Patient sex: M
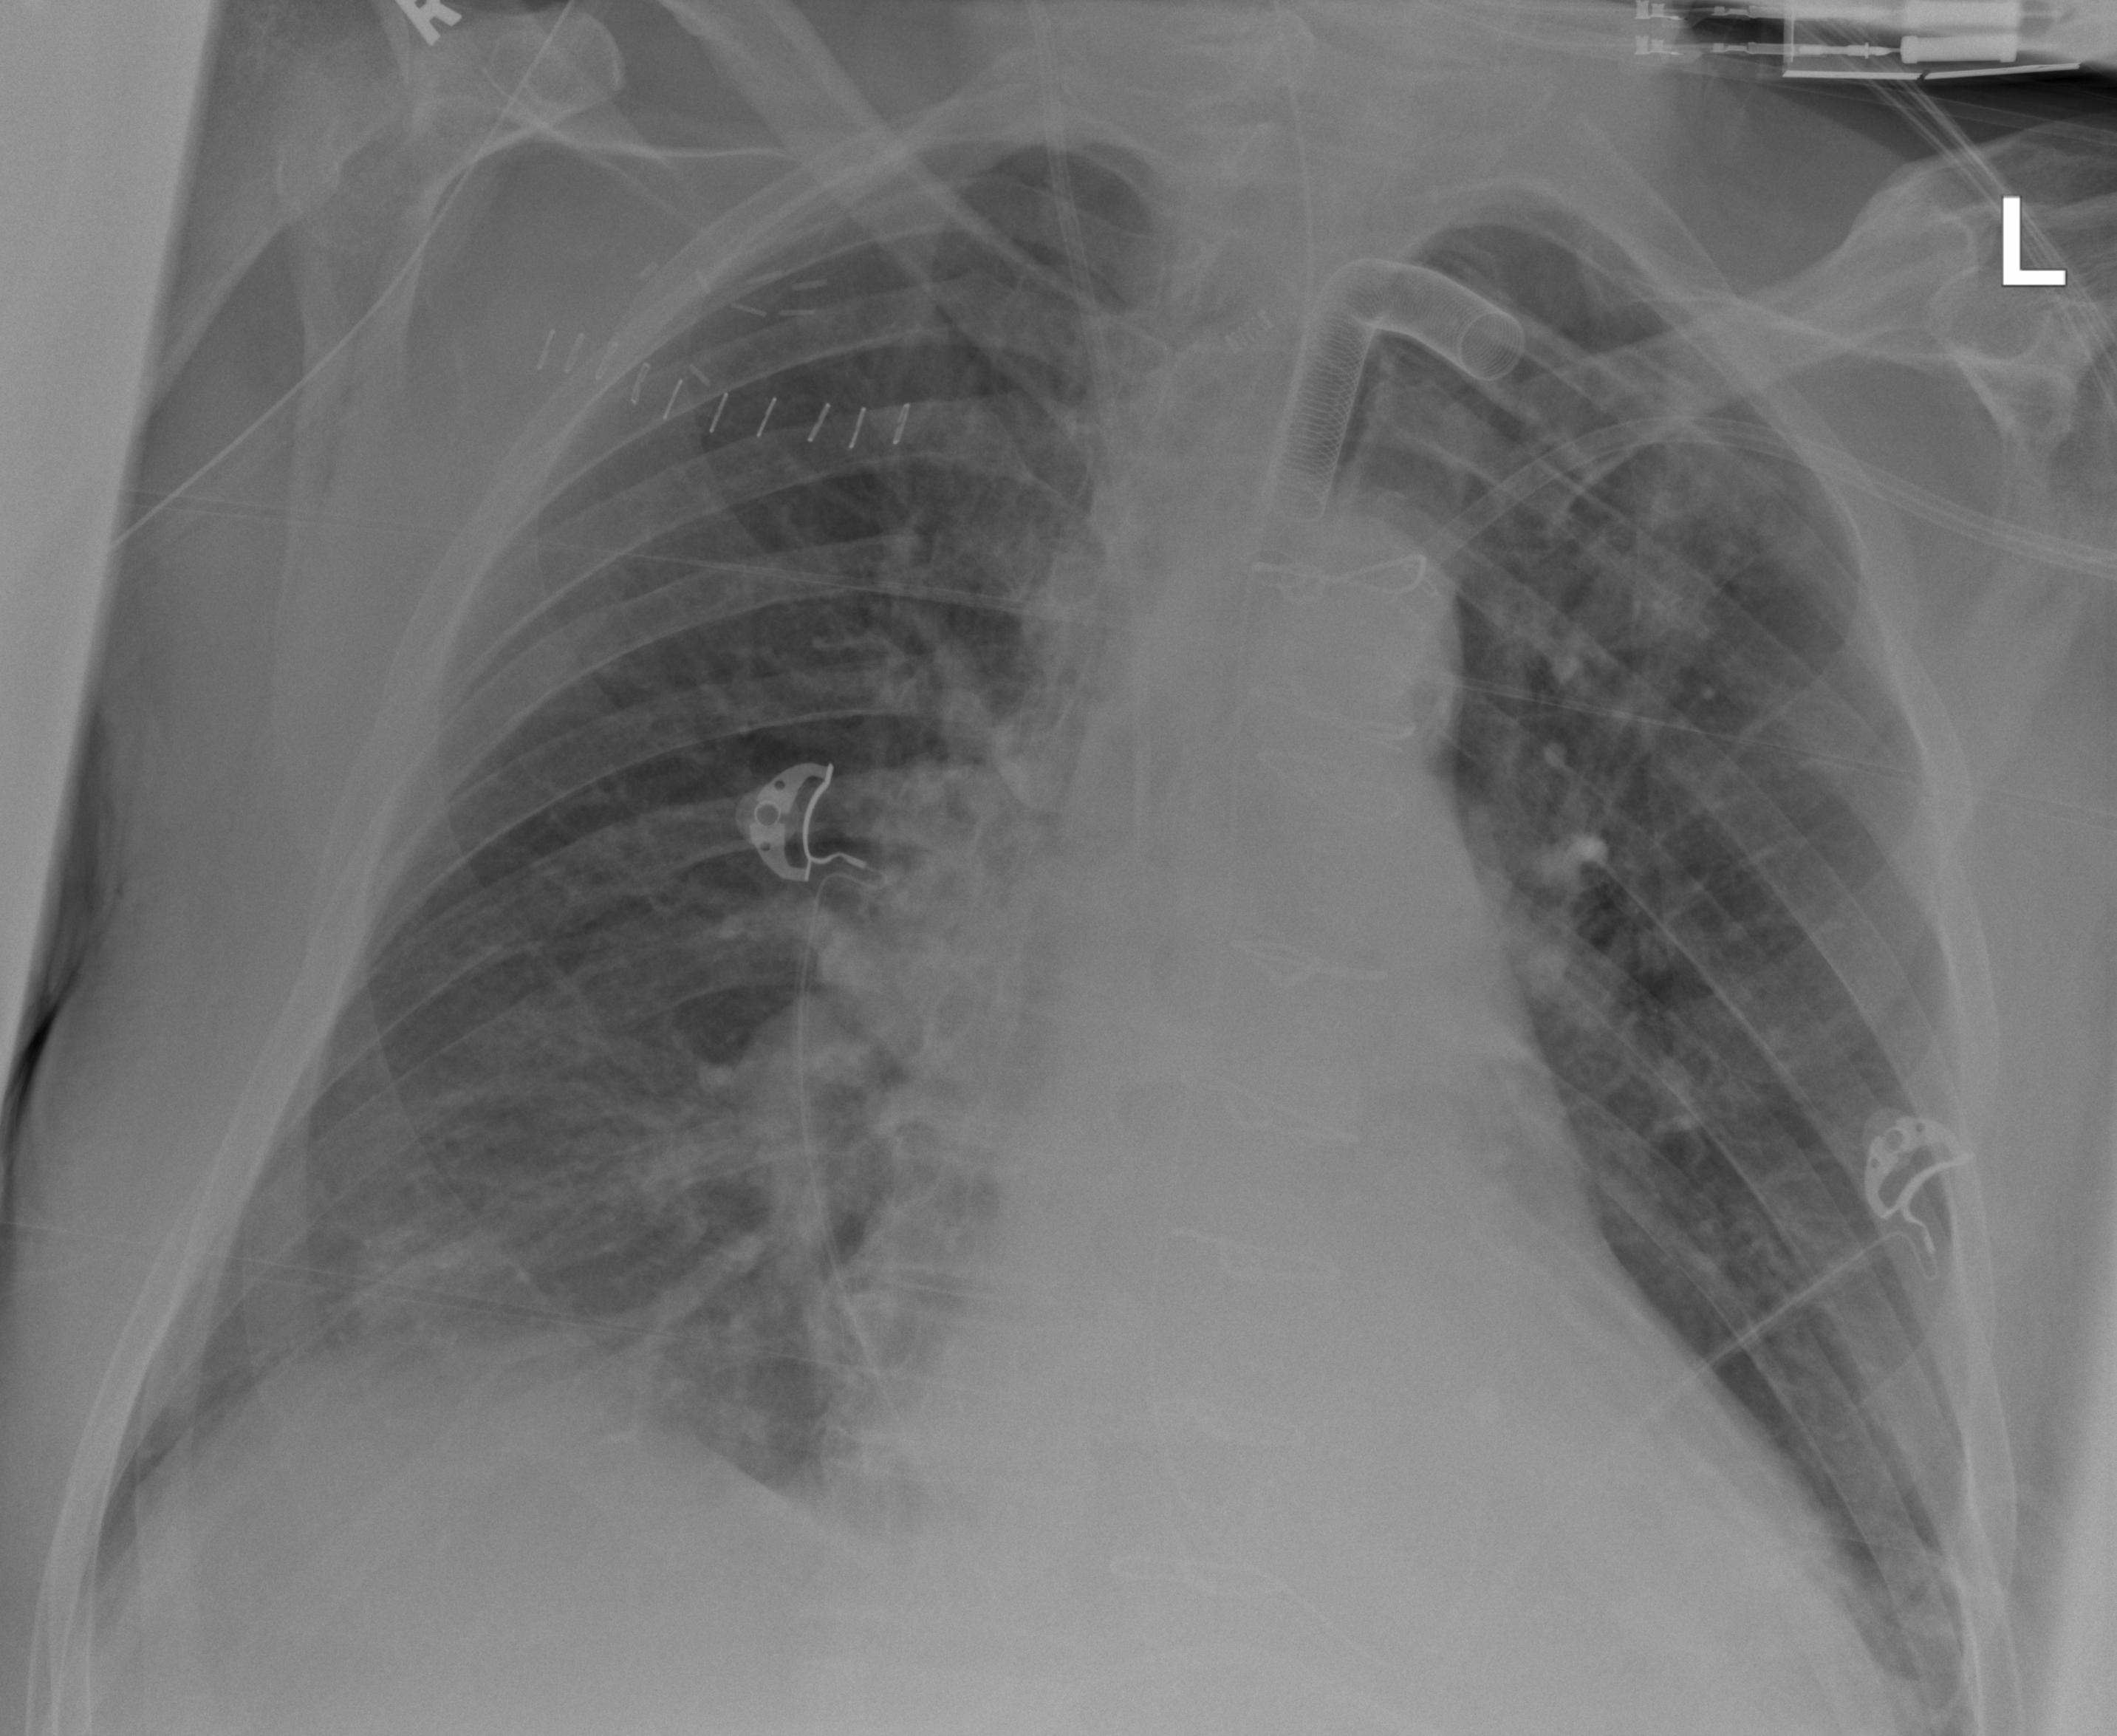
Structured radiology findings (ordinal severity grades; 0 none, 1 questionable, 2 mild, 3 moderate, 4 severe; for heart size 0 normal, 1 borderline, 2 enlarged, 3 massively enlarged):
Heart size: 0
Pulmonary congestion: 1
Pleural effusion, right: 0
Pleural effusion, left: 1
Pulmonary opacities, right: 2
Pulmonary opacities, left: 2
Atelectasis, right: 2
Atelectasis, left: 2